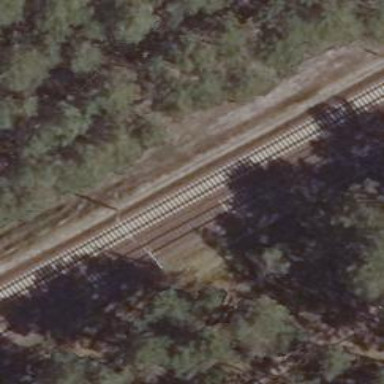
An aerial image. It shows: Milestone along the railway track with catenary mast.